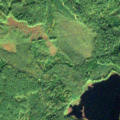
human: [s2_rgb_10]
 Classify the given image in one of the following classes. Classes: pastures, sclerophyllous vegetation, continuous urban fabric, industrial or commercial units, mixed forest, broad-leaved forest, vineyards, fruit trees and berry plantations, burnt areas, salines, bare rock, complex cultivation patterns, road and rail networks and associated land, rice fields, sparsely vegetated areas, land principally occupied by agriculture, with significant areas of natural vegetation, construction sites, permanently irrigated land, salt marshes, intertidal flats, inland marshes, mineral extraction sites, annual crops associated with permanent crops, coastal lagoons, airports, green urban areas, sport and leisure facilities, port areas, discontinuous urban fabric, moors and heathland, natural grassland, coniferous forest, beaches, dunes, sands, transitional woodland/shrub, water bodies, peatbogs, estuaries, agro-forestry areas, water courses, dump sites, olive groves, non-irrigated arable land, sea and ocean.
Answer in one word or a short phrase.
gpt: coniferous forest, mixed forest, transitional woodland/shrub, peatbogs, water bodies